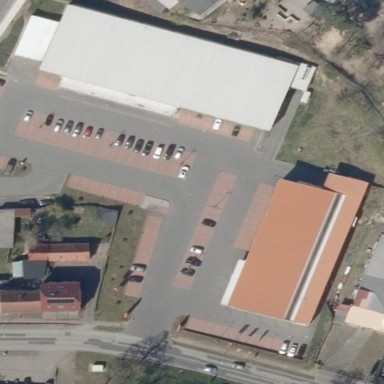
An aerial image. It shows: Retail area.